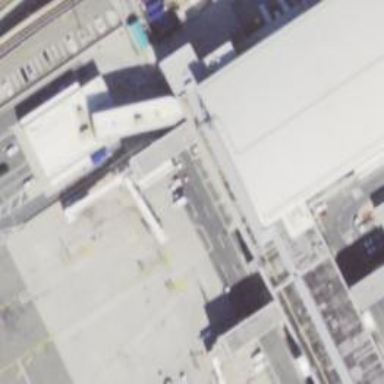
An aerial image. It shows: Airport gate.